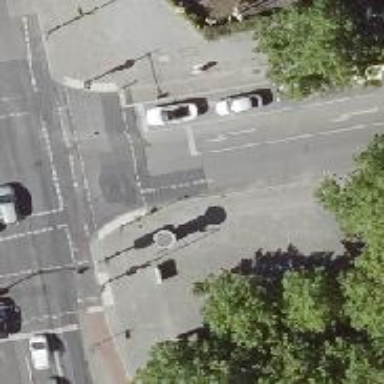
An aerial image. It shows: Column used for advertising.